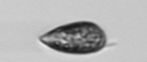
Label: Prorocentrum_triestinum